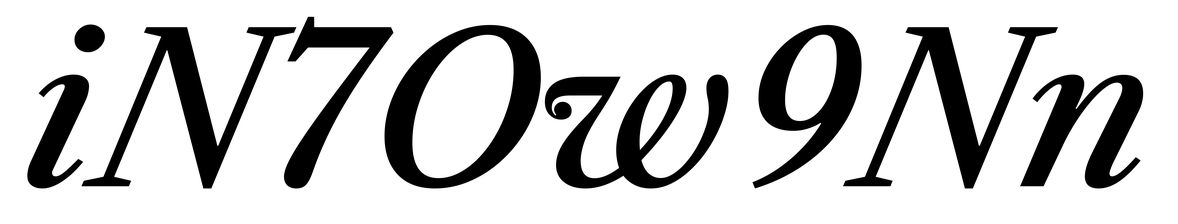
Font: LibreCaslonText-Italic_Medium_Italic